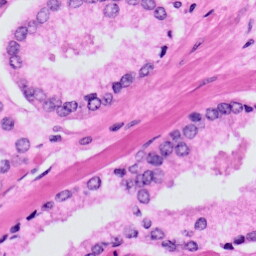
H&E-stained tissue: Prostate